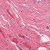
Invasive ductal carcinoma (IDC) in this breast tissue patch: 0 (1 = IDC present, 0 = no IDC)